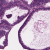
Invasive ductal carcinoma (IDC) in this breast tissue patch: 0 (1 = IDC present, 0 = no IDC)